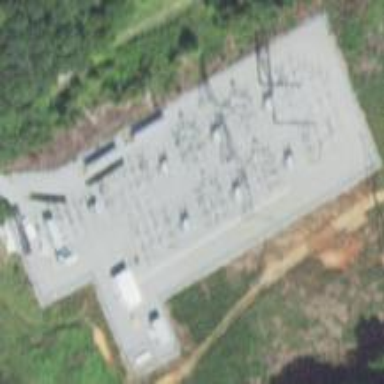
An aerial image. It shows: Fence surrounds transmission level power substation.